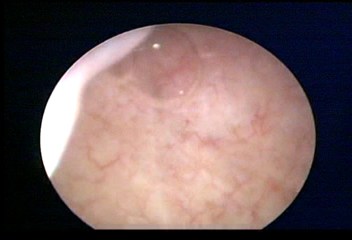
Modality: WLC
Class: Foreign bodies
Subclass: AirBubble
Bladder cancer association: No
Annotated structures: Air bubble